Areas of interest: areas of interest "Gold King Industrial Building"
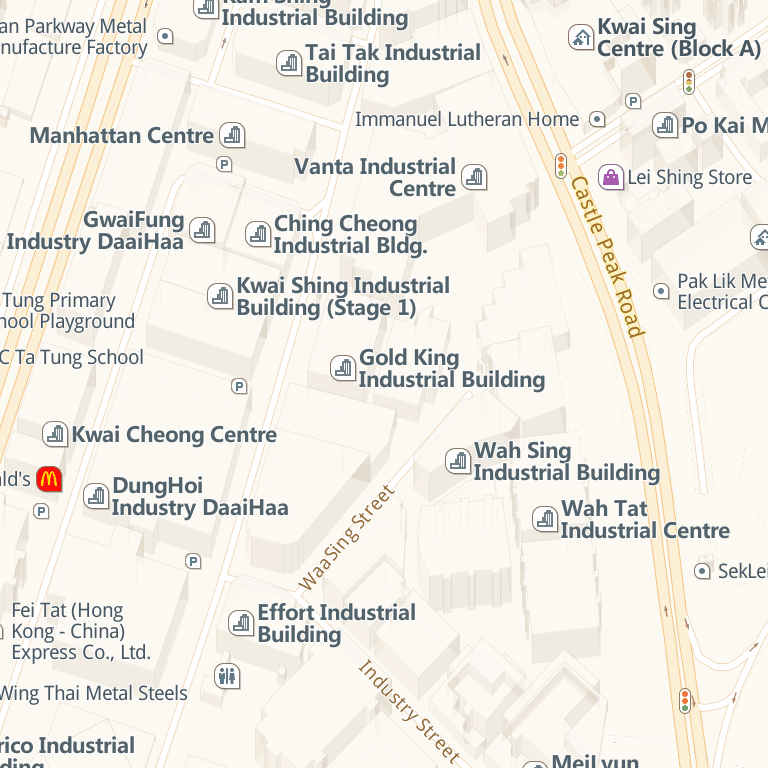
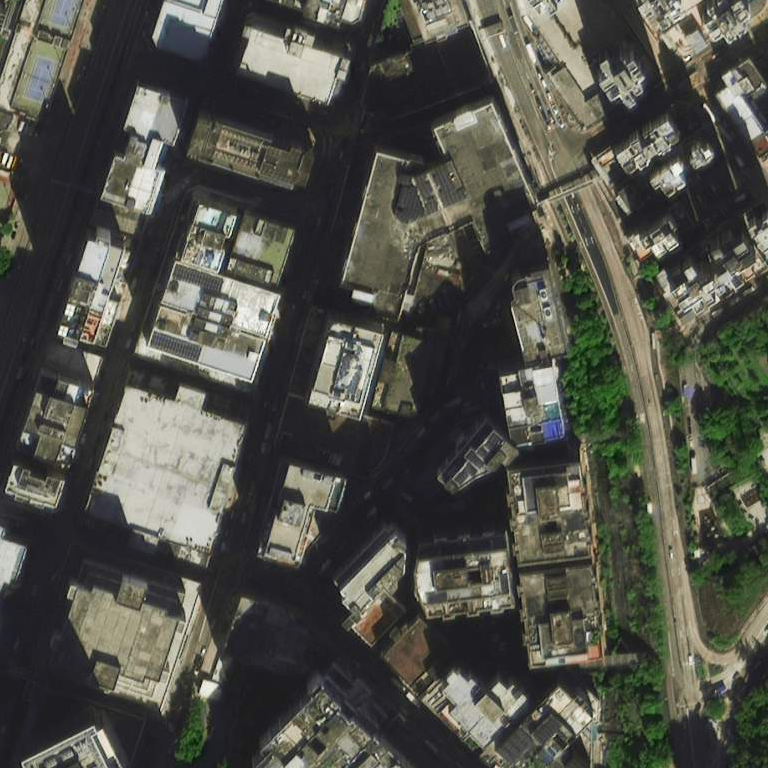